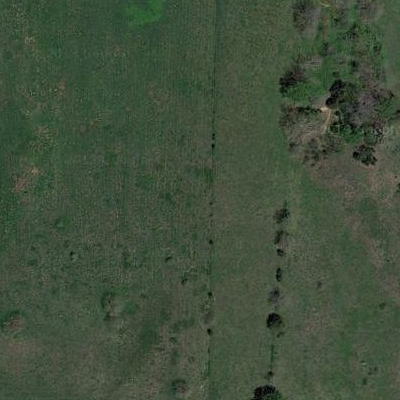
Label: aGrass